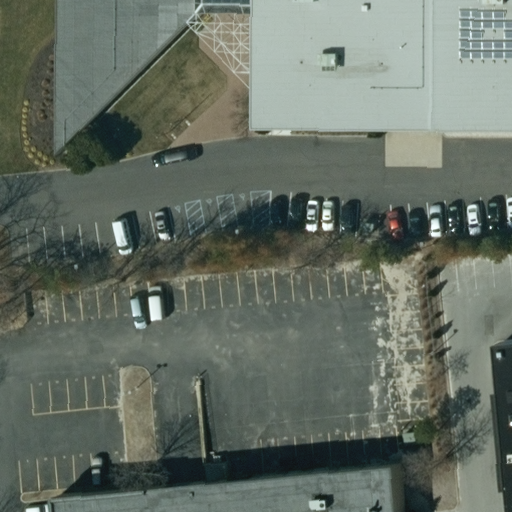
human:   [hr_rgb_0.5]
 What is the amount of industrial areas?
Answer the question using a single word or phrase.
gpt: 1

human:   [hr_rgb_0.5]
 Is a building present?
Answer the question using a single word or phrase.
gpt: yes

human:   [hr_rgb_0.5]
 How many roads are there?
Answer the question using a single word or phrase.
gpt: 1

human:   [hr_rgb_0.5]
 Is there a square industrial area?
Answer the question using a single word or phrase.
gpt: no

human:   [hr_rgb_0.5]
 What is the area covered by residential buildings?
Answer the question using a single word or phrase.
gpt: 0m2

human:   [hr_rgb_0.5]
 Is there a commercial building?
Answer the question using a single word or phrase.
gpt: yes

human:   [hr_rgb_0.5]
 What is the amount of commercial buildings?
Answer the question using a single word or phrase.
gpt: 3

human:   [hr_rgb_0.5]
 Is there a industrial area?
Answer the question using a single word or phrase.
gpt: yes

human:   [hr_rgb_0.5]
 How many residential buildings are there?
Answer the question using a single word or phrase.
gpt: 0

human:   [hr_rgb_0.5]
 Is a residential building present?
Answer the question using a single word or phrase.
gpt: no

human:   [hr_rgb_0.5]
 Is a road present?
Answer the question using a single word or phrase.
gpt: yes

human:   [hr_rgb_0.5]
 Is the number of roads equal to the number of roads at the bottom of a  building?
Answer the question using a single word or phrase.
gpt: yes

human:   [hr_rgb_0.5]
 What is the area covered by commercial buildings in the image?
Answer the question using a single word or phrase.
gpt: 6883m2

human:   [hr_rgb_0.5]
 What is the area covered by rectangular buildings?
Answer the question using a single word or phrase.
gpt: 3m2

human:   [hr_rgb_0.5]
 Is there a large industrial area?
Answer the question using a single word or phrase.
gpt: yes

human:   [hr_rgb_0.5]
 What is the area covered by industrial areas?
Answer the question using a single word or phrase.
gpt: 10623m2

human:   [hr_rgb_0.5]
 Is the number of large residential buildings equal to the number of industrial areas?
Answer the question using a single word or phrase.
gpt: no

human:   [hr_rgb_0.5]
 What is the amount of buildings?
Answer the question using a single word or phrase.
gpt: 3

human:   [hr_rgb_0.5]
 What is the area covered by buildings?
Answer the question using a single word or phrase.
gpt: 6883m2

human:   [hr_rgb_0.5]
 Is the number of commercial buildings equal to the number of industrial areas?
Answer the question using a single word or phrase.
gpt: no

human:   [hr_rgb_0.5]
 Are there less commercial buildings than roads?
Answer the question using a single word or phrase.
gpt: no

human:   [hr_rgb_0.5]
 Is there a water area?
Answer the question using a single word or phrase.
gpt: no

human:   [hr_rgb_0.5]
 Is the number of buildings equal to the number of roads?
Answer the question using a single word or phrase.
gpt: no

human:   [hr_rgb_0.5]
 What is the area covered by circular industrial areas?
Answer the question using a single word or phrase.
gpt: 0m2

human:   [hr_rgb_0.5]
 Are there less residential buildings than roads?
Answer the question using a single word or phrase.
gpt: yes

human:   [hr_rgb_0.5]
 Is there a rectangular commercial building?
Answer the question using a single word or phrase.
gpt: yes

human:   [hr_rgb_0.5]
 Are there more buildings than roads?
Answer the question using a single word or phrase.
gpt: yes

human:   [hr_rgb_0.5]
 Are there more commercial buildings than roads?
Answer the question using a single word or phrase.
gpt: yes

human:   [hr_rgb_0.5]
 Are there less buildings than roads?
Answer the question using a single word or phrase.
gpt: no

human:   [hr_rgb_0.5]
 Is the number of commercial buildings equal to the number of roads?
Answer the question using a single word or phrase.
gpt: no

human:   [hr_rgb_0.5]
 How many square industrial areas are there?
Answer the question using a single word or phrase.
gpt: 0

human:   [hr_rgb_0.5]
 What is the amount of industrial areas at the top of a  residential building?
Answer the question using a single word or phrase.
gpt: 0

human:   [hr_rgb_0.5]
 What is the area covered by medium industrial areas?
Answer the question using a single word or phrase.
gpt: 0m2

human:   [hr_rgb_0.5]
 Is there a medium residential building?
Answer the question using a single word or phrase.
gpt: no

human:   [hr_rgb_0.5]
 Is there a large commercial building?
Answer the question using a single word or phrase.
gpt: yes

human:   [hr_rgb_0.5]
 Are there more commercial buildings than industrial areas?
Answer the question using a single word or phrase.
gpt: yes

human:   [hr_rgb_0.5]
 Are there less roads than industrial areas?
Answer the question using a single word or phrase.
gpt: no

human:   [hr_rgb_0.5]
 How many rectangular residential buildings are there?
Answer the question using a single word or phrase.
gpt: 0

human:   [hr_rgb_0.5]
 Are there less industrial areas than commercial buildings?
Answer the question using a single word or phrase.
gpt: yes

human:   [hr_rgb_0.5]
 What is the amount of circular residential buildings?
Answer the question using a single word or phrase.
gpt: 0

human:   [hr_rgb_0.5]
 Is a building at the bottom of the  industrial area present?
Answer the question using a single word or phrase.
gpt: no

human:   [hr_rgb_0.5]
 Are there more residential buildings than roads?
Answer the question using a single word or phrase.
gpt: no

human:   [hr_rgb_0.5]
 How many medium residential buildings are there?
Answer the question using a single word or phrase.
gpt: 0

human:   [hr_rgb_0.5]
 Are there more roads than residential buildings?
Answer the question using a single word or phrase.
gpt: yes

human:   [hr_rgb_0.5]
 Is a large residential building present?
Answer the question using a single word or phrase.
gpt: no

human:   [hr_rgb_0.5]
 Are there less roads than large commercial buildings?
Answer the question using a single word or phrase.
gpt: yes

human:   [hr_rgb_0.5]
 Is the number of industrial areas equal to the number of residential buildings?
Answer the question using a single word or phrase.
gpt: no

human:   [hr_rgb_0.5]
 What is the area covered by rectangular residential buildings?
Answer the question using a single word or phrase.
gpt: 0m2

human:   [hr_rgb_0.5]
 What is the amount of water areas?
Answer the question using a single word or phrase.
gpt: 0

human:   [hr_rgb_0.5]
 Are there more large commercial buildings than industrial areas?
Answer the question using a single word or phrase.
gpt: yes

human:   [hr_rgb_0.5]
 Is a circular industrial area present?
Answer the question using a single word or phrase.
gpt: no

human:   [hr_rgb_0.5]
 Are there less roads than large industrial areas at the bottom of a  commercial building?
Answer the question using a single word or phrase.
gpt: no

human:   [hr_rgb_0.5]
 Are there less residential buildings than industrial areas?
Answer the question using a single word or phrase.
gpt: yes

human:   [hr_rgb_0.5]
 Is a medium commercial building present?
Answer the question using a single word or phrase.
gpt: no

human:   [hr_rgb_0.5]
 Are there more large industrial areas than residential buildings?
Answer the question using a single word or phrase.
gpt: yes

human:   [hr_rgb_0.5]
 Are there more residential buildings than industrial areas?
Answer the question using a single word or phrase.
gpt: no

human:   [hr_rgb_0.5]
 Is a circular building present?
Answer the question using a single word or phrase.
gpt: no

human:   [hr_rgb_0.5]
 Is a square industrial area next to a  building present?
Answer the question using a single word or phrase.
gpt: no

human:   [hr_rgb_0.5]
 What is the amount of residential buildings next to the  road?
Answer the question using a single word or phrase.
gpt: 0

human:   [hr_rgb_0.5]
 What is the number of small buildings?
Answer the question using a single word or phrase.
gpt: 1

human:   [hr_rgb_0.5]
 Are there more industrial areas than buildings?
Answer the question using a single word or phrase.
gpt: no

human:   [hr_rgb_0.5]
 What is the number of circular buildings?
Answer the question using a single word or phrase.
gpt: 0

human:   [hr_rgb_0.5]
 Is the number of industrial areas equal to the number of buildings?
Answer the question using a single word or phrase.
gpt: no

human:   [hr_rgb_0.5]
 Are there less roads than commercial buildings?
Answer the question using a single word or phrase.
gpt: yes